Aerial crown-view tile of a tropical tree (Barro Colorado Island, Panama), acquired 20250915:
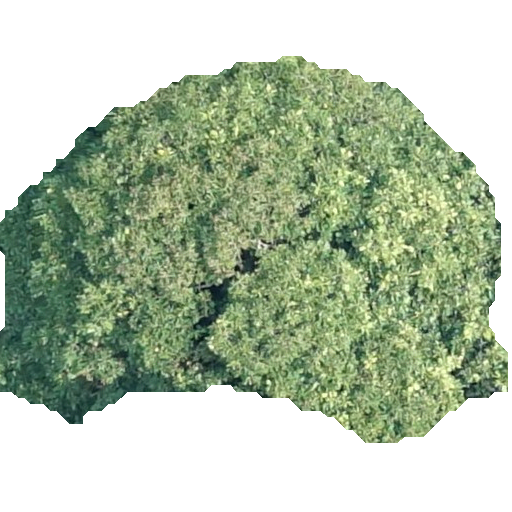
Species: Dipteryx oleifera
GBIF accepted scientific name: Dipteryx oleifera
Crown area: 212.222 m²